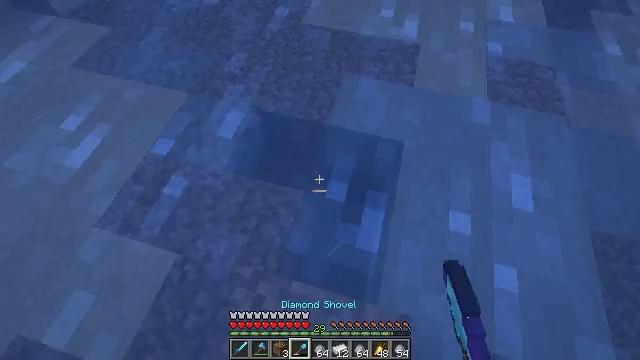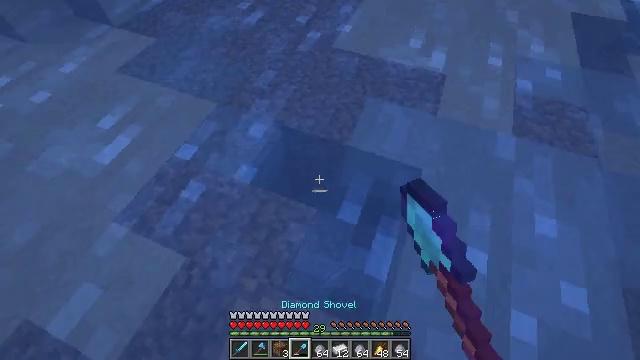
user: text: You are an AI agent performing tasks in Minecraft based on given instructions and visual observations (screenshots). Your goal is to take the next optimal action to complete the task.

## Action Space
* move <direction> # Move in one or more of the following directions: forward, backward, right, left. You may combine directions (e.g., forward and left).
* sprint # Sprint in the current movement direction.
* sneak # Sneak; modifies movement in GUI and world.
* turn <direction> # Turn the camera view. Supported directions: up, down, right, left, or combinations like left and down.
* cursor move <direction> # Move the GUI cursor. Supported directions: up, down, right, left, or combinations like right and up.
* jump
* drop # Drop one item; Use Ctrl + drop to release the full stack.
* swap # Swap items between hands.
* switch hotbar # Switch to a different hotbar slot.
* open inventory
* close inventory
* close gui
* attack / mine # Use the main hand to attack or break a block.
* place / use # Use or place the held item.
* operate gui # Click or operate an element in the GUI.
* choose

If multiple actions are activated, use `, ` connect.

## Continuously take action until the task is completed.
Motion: motion action
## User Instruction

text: Break the clay block to collect it.
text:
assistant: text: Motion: turn left and up, attack / mine
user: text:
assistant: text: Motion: attack / mine